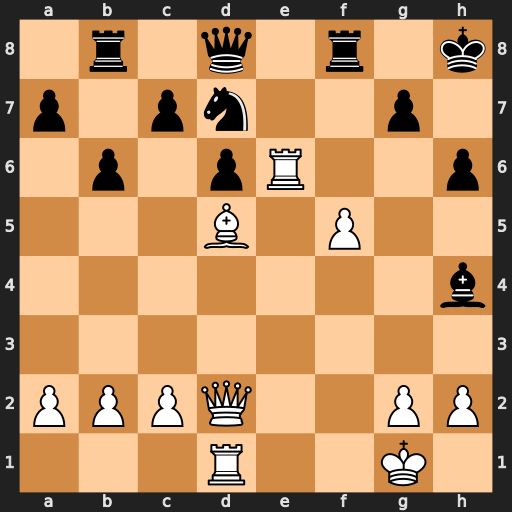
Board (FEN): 1r1q1r1k/p1pn2p1/1p1pR2p/3B1P2/7b/8/PPPQ2PP/3R2K1
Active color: w
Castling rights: -
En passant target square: -
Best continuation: Rxh6+ gxh6 Qxh6#